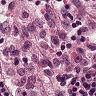
Metastatic tissue present: no